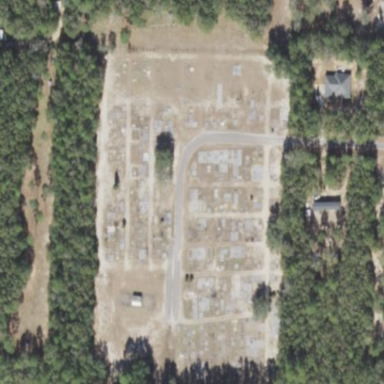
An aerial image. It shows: Cemetery.